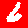
Digit: 6